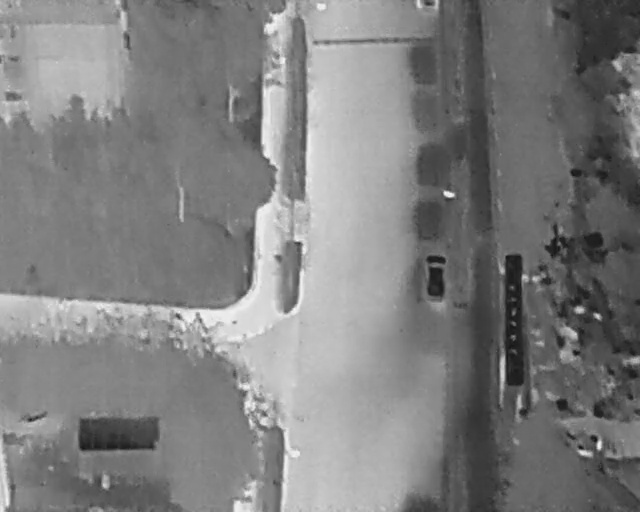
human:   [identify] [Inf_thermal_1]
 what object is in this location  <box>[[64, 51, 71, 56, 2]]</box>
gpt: <ref>1 medium car at the center</ref>

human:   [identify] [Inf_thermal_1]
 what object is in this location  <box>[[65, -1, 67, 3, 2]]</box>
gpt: <ref>1 small car at the top</ref>